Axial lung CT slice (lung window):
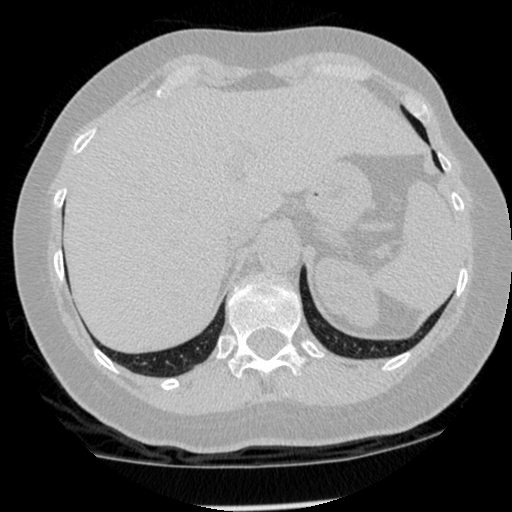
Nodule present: no